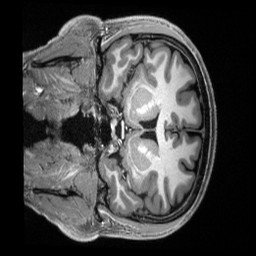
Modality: T1w
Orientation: coronal
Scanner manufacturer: siemens
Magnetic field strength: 3 T
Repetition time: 2.5 s
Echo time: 0.00231 s